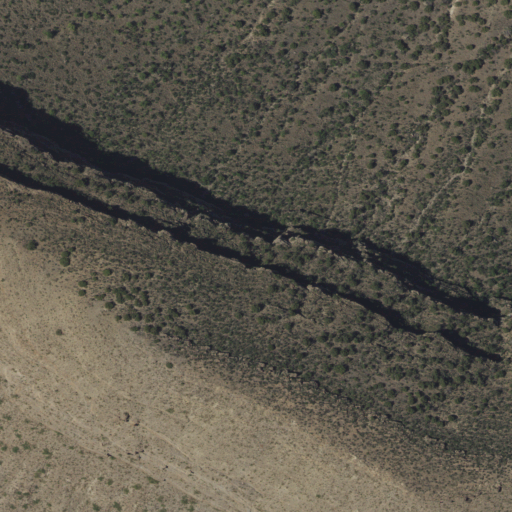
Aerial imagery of mountain in New Mexico named Steamboat containing shrub and evergreen forest